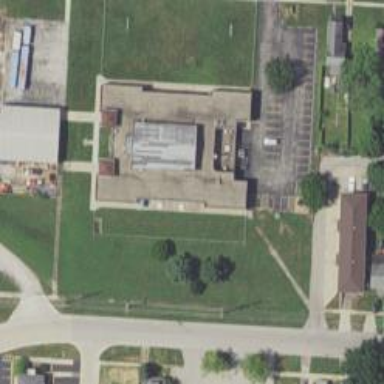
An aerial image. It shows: School.